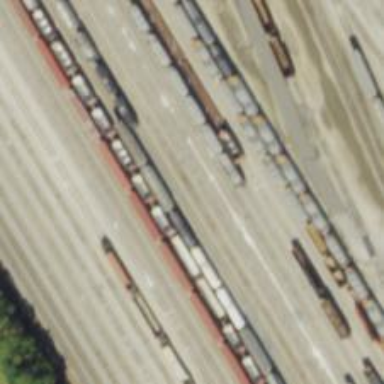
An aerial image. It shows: Railway yard.